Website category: phone
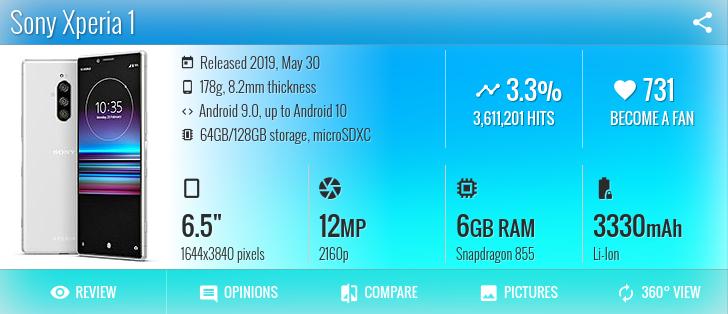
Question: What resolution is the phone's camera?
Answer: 2160p

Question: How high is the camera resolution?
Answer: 2160p

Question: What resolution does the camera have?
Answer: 2160p

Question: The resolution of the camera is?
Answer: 2160p

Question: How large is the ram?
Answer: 6 GB RAM

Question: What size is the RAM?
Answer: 6 GB RAM

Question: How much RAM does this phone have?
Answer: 6 GB RAM

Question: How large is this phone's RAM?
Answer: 6 GB RAM

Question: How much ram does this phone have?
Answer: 6 GB RAM

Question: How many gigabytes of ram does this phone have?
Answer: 6 GB RAM

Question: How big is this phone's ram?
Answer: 6 GB RAM

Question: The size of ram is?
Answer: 6 GB RAM

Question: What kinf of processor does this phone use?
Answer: Snapdragon 855

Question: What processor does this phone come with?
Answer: Snapdragon 855

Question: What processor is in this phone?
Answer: Snapdragon 855

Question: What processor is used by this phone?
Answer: Snapdragon 855

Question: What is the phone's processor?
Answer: Snapdragon 855

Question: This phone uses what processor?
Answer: Snapdragon 855

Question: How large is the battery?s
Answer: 3330 mAh

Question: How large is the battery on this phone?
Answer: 3330 mAh

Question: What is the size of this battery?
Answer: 3330 mAh

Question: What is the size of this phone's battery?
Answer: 3330 mAh

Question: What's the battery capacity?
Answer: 3330 mAh

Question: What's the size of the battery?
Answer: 3330 mAh

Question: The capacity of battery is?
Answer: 3330 mAh